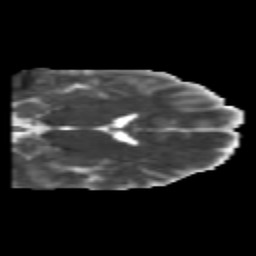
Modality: MD
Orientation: coronal
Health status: healthy
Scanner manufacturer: philips
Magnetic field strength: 3 T
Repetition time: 8.772 s
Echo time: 0.05036 s